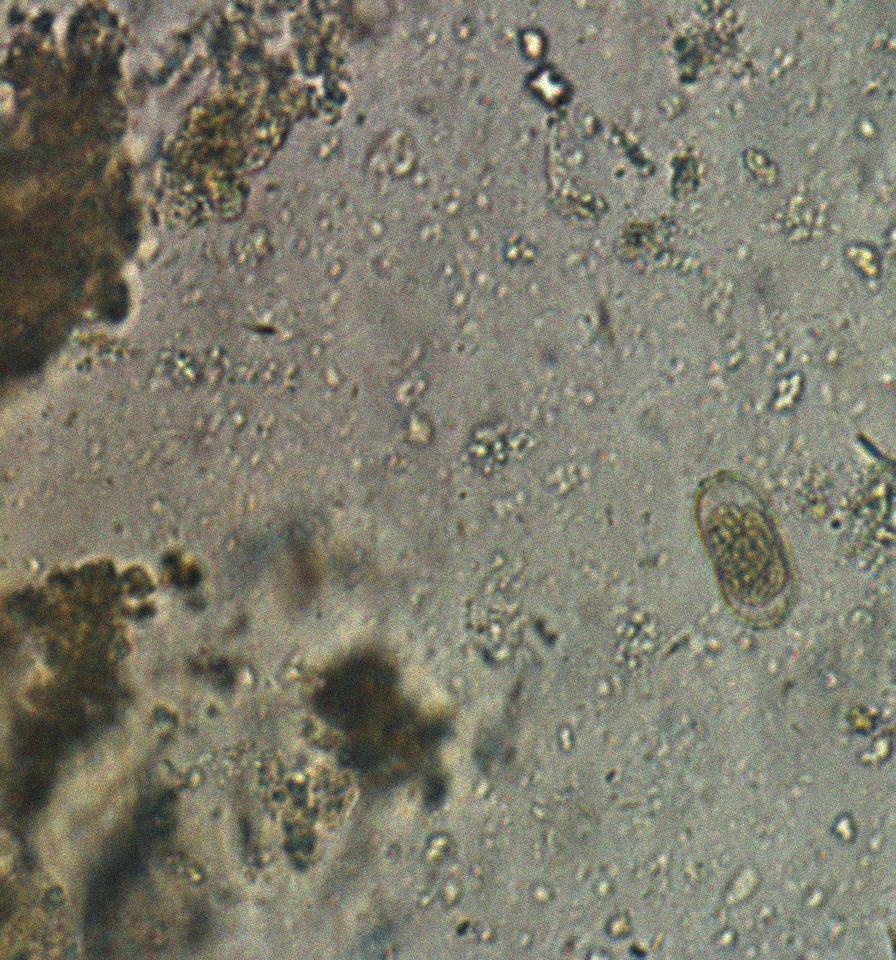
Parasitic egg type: Capillaria philippinensis